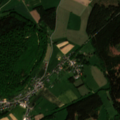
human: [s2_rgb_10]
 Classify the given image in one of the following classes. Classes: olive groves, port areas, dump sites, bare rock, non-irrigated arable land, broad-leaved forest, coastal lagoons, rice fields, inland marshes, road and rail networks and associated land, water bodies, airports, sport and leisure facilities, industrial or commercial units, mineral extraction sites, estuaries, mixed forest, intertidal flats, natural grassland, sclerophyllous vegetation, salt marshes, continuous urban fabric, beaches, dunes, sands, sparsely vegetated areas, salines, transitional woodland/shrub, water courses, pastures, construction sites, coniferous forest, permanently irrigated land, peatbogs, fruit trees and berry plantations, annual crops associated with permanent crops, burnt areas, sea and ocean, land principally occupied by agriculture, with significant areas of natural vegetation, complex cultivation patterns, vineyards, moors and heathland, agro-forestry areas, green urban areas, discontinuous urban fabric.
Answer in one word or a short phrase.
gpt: discontinuous urban fabric, non-irrigated arable land, complex cultivation patterns, land principally occupied by agriculture, with significant areas of natural vegetation, broad-leaved forest, coniferous forest